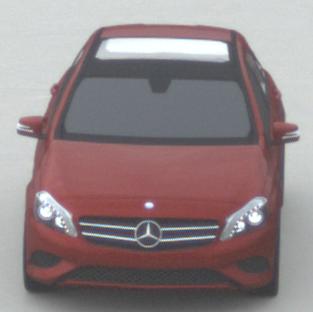
Make: Mercedes-Benz
Model: A 180
Detailed model: A-Class (176)
Model produced from: 2012/09
Model produced until: 2015/07
Doors: 5
Color: red
Road condition: dry road
Daytime: morning or afternoon
Contrast: low contrast